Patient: sex M, age 26
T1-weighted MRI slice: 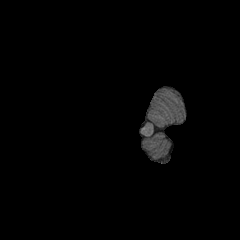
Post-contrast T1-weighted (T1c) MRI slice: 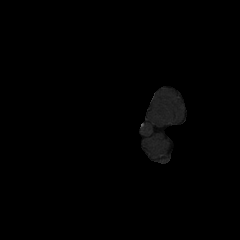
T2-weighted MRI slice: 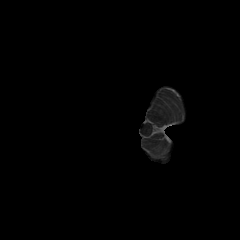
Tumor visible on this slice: no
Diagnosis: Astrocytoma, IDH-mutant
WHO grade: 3